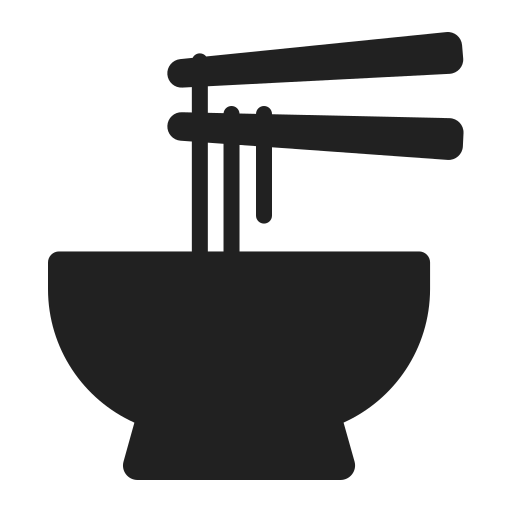
steaming bowl high contrast